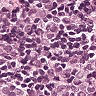
Metastatic tissue present: yes